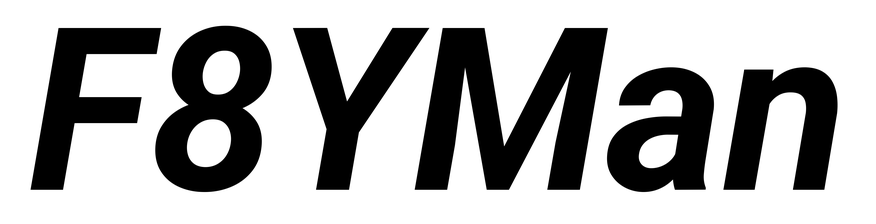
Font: Roboto-Italic_Bold_Italic